Aerial crown-view tile of a tropical tree (Barro Colorado Island, Panama), acquired 20240716:
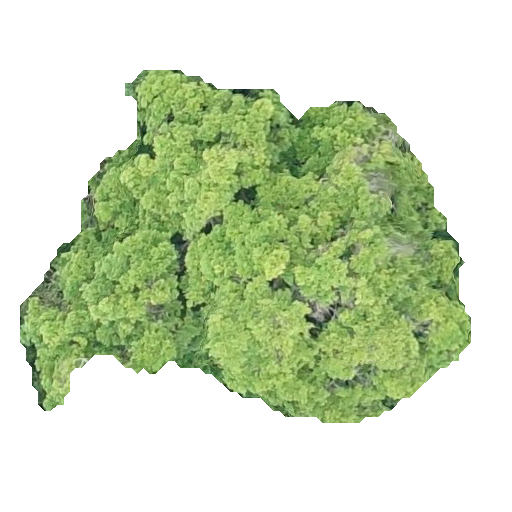
Species: Terminalia amazonia
GBIF accepted scientific name: Terminalia amazonica
Crown area: 170.197 m²